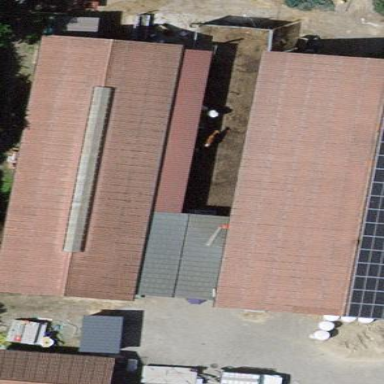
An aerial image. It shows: Farm auxiliary building.